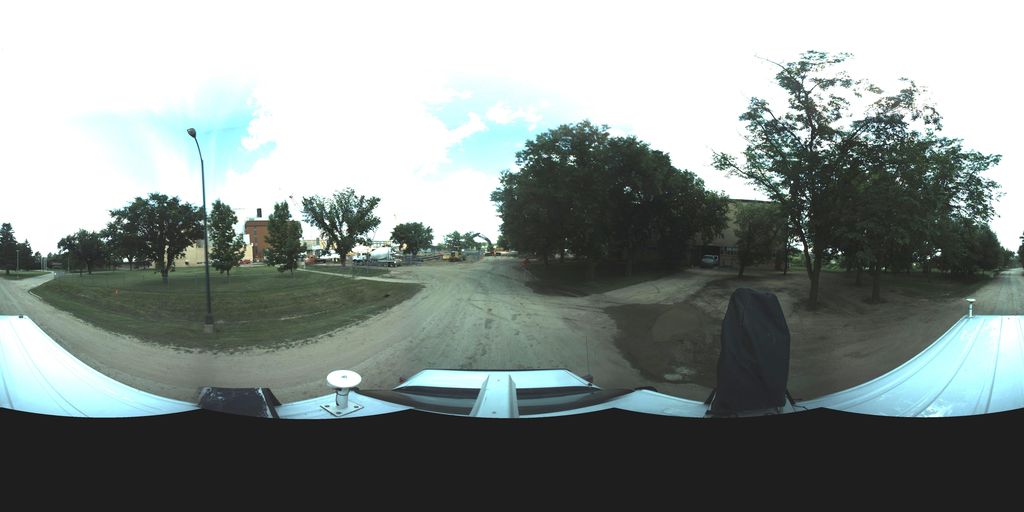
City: saskatoon